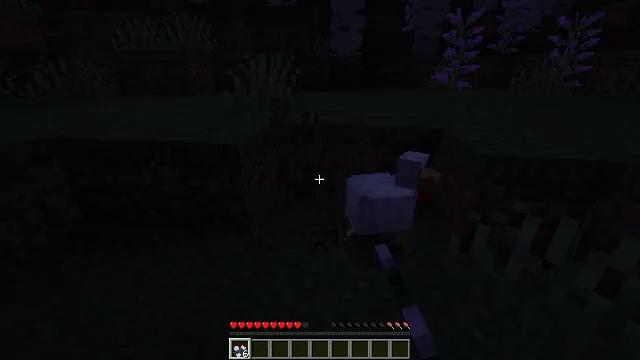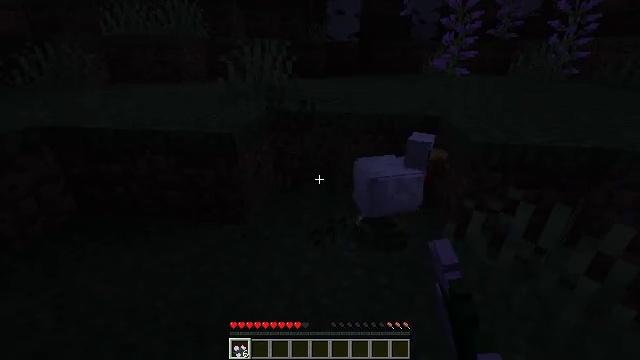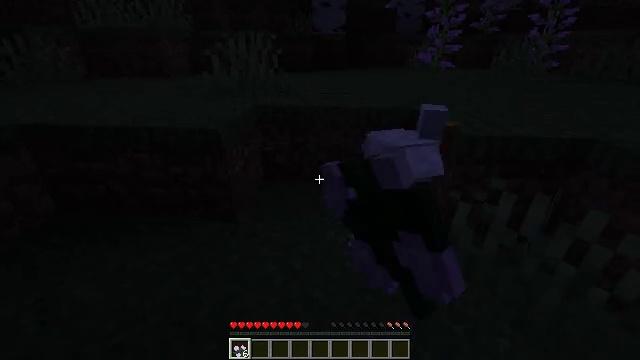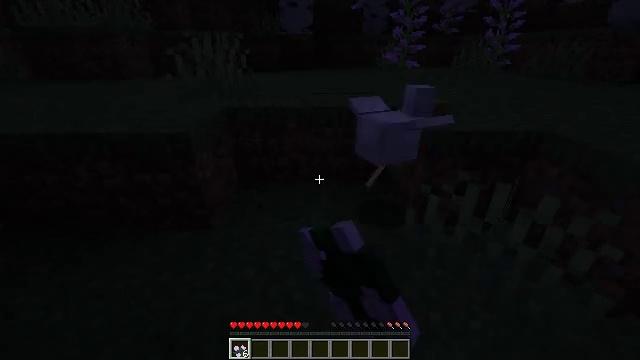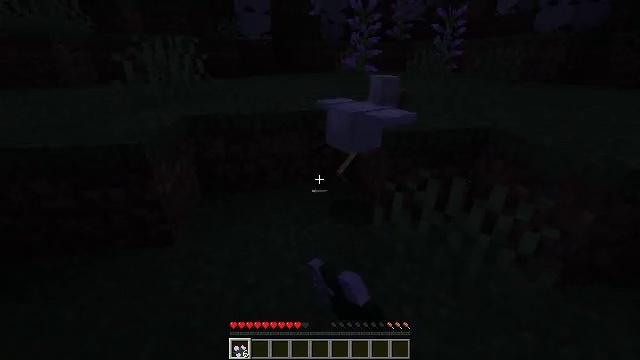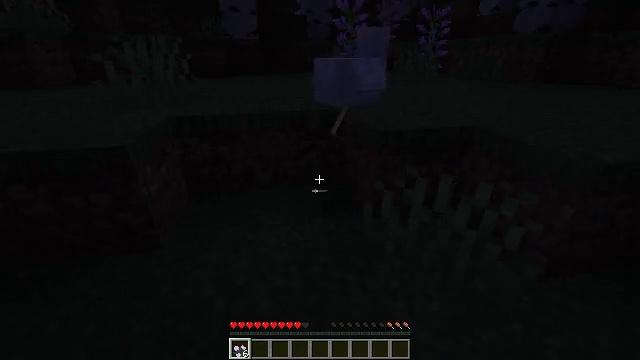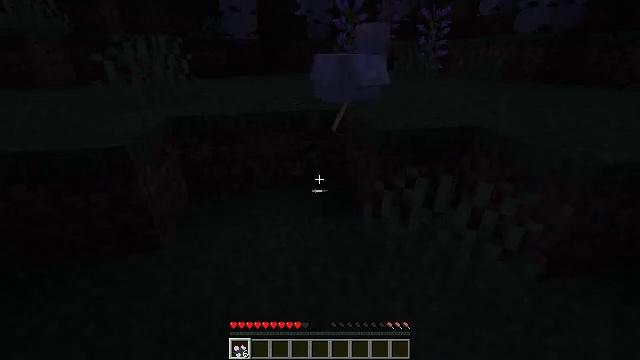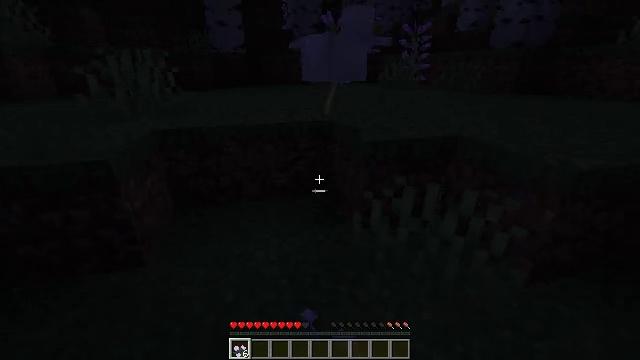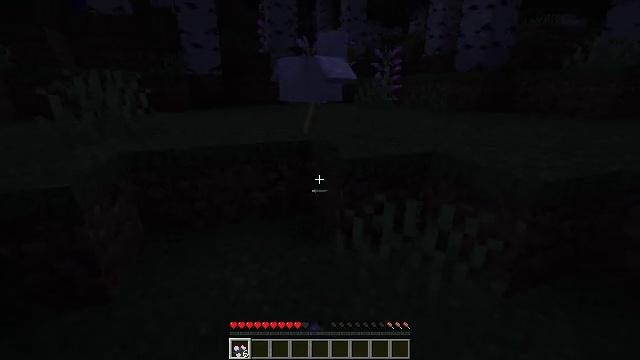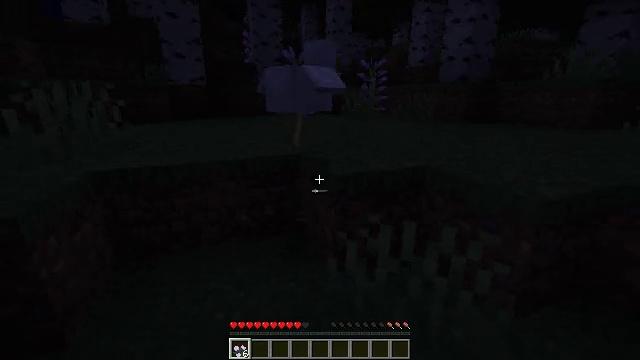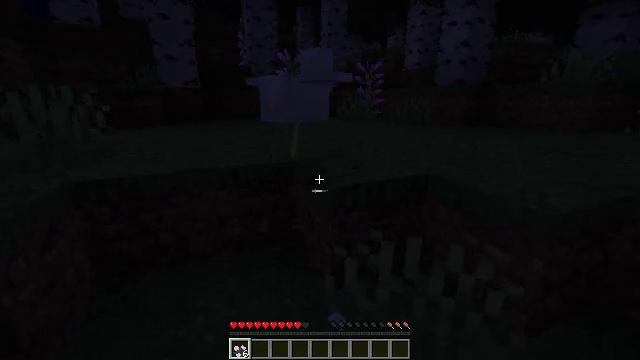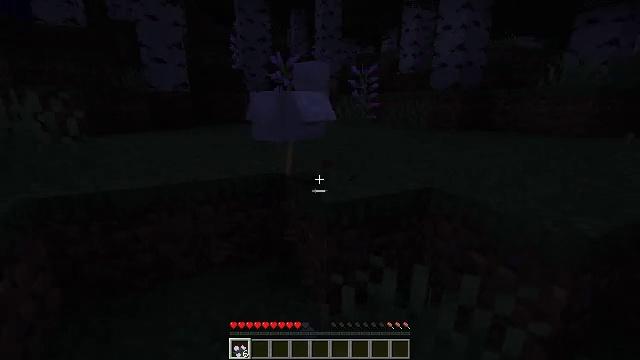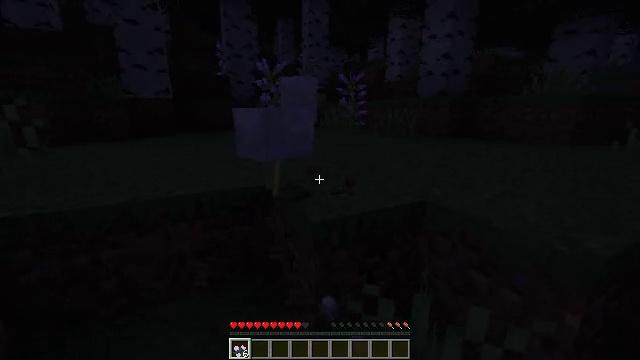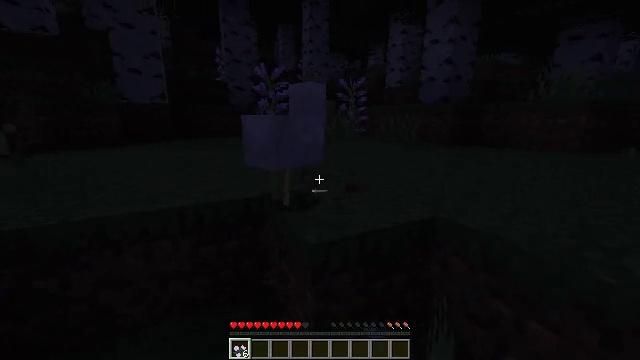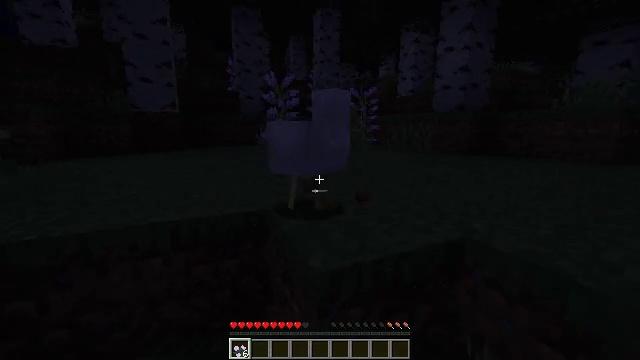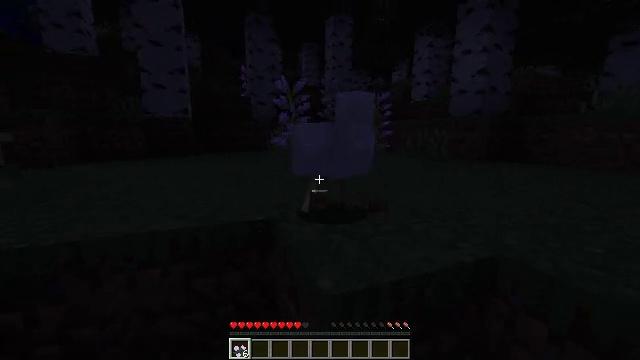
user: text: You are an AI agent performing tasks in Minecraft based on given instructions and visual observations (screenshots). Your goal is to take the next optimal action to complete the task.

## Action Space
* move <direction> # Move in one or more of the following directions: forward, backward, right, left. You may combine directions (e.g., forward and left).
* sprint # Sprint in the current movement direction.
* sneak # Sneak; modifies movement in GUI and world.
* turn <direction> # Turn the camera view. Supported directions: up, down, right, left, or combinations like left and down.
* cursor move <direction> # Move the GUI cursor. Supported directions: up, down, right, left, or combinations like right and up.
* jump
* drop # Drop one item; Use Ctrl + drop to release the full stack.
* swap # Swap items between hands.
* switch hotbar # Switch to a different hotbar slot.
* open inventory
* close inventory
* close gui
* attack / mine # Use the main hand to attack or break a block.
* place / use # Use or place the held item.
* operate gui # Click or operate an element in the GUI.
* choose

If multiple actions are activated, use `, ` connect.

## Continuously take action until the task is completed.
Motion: motion action
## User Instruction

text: Gather lilac from the ground.
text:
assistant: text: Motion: turn down, attack / mine
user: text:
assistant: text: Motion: turn right and down, attack / mine
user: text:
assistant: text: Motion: turn right, attack / mine
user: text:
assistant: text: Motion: turn right
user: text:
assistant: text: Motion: turn right, attack / mine
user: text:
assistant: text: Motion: attack / mine
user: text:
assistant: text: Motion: turn right and up, attack / mine
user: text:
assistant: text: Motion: move forward, turn right and up
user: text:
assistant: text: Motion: move forward, turn right and up, attack / mine
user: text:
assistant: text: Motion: move forward, attack / mine
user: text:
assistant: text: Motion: move forward, turn right, attack / mine
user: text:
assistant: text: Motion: move forward, turn right and up, attack / mine
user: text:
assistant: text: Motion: move forward, turn up
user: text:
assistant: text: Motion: move forward, turn left and up
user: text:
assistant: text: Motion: move forward, turn left and up, attack / mine
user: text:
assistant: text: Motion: move forward, attack / mine
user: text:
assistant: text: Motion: move forward, attack / mine, jump
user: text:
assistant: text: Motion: move forward, turn left and down, attack / mine, jump
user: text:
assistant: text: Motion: move forward, turn right and down, jump
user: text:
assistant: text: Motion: move forward, turn right and down, attack / mine
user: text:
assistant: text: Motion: move forward, turn right, attack / mine
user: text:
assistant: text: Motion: move forward, turn right, attack / mine
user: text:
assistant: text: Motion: move forward, turn right
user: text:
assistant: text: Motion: move forward, turn right and down
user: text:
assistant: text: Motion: move forward, attack / mine
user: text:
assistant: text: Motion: move forward, attack / mine
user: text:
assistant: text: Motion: move forward, attack / mine
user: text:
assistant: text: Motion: move forward, turn left
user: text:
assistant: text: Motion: move forward, turn left
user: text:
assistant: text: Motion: move forward, turn left